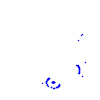
Particle: proton